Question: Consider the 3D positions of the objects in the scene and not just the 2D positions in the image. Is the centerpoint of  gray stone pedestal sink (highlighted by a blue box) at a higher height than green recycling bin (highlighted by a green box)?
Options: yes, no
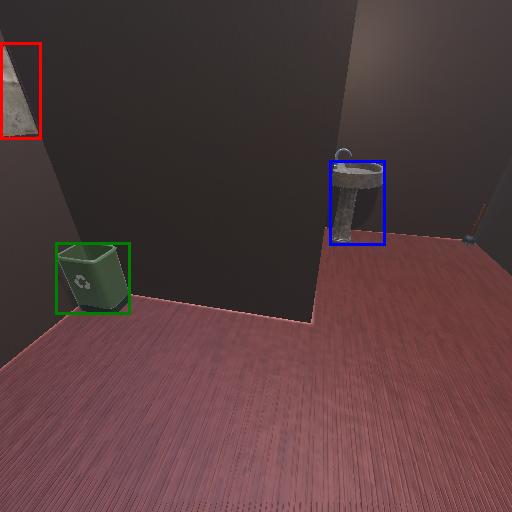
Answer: yes